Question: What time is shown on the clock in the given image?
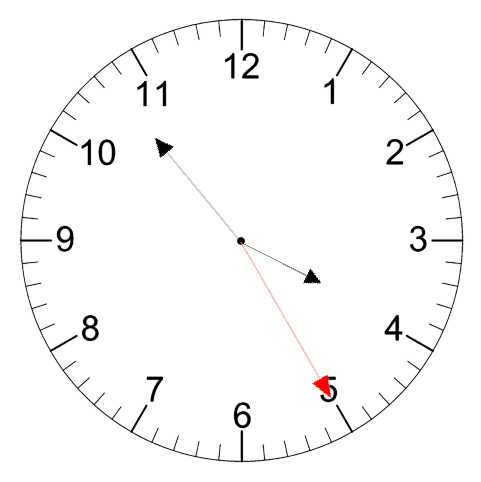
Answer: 03:53:25